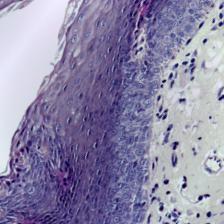
Diagnosis: Normal